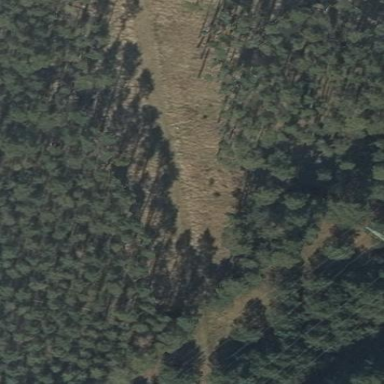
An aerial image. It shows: Forest area.